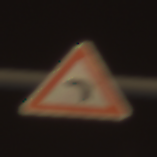
Verkehrszeichen: KurveLinks
Umgebung: Outdoor, Urban
Tageszeit: Night
Wetter: Clear
Licht: Artificial
Jahreszeit: NotSpecified
Kontrast: HighContrast